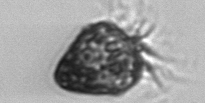
Label: Ciliophora